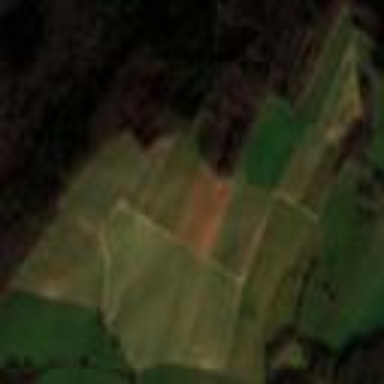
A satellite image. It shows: View of farmland.